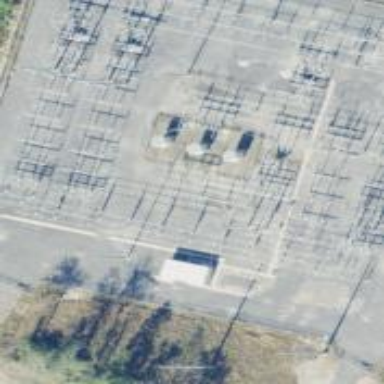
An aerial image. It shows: Fence surrounding compensation substation.